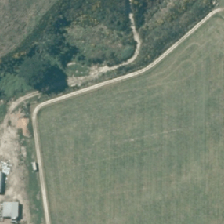
Land cover: shortrotation_cropland